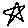
Label: star